Aerial crown-view tile of a tropical tree (Barro Colorado Island, Panama), acquired 20241216:
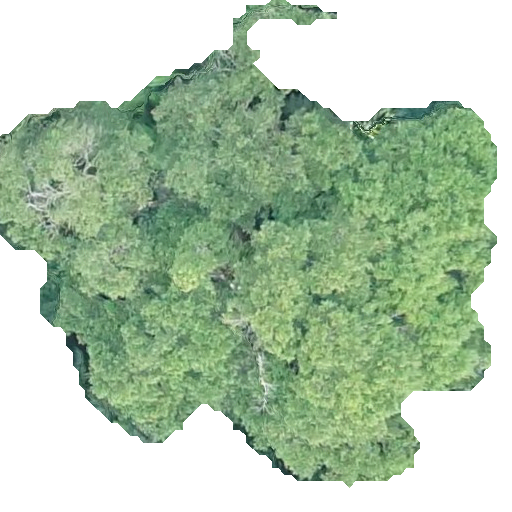
Species: Nectandra lineata
GBIF accepted scientific name: Nectandra lineata
Crown area: 225.089 m²